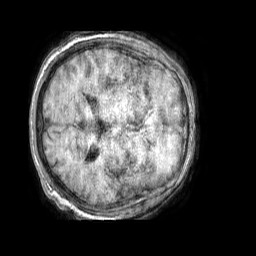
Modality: T1w
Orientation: axial
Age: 53
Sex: male
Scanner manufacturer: philips
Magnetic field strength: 1.5 T
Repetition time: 0.00787 s
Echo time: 0.003693 s